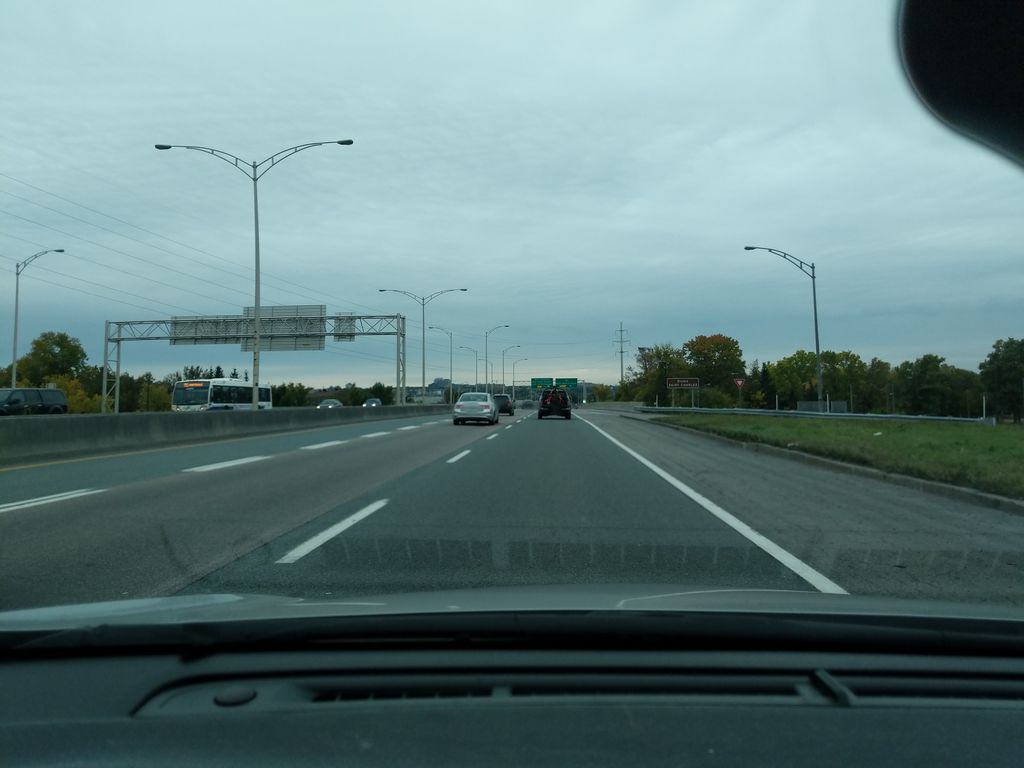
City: quebec_city